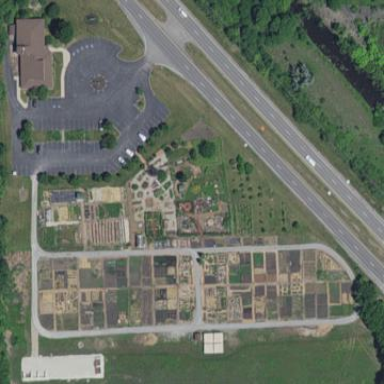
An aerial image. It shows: Community garden.